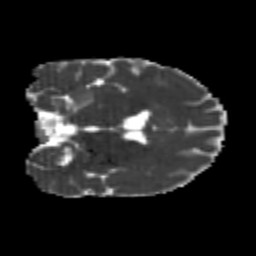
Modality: MD
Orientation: coronal
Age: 22
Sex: male
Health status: healthy
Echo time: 0.074 s